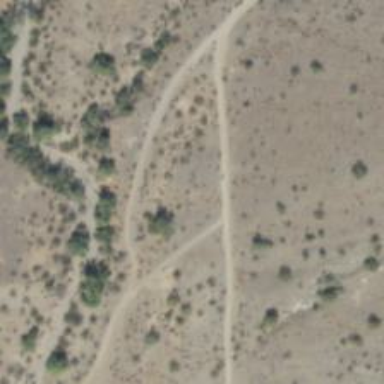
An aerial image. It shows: Hiking trail path.